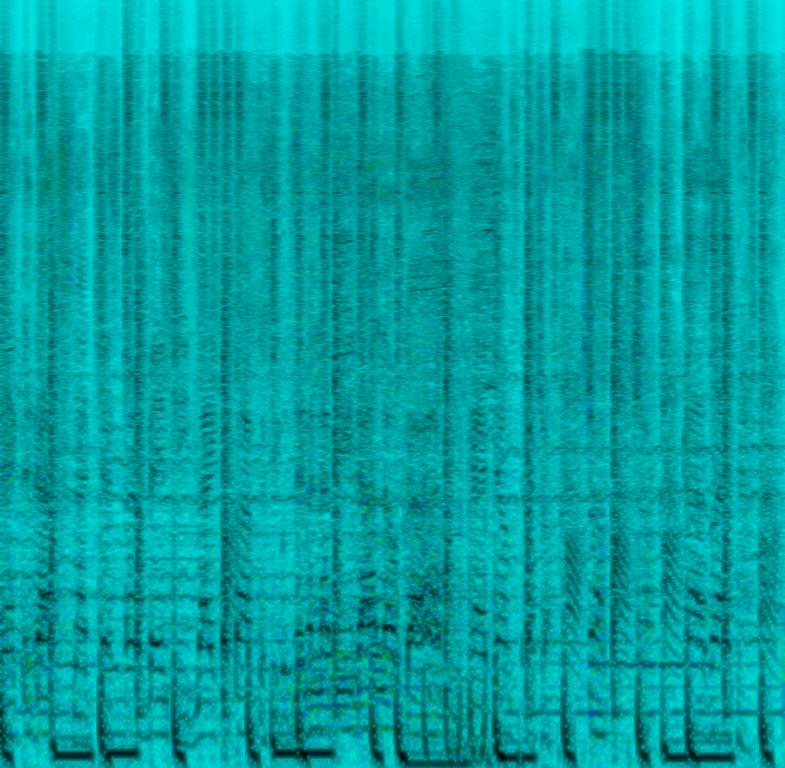
This is an R&B/soul music piece. There is a male vocalist singing melodically and in a sensual manner over multiple tracks. The melody of the beat is provided by a string sample. There is a strong bass sound in the piece. The rhythm is provided by a groovy electronic drum beat. There is an urban feel to this piece. It could be used in the soundtrack of a TV series where two characters are sharing intimate moments.